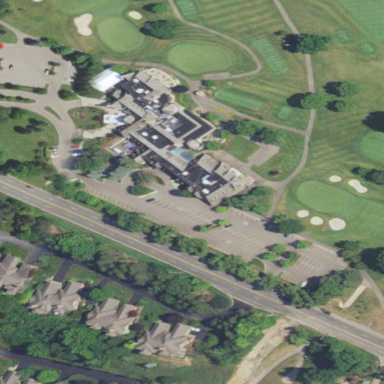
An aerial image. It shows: Clubhouse building for golf.